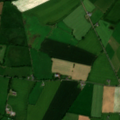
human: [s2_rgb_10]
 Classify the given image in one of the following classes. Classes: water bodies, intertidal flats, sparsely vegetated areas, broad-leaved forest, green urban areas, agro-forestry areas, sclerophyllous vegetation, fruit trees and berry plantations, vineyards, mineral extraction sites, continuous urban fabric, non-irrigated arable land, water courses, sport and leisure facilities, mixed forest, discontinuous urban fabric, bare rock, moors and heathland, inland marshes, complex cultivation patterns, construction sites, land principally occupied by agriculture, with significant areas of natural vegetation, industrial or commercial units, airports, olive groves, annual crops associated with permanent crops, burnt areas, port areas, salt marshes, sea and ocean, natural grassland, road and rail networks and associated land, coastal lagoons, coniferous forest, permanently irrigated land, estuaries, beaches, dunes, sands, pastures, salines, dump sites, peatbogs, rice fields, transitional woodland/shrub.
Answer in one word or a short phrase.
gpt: non-irrigated arable land, pastures